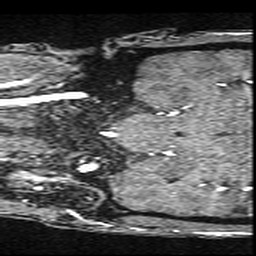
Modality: angio
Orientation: coronal
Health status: ill
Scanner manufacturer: siemens
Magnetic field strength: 1.5 T
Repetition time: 0.024 s
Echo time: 0.007 s